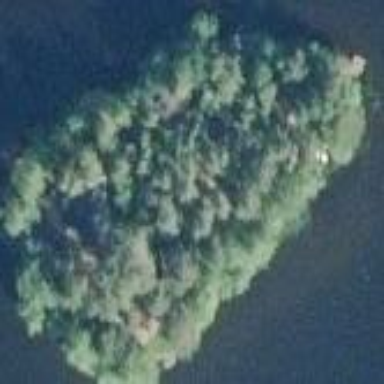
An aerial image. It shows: Islet.